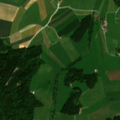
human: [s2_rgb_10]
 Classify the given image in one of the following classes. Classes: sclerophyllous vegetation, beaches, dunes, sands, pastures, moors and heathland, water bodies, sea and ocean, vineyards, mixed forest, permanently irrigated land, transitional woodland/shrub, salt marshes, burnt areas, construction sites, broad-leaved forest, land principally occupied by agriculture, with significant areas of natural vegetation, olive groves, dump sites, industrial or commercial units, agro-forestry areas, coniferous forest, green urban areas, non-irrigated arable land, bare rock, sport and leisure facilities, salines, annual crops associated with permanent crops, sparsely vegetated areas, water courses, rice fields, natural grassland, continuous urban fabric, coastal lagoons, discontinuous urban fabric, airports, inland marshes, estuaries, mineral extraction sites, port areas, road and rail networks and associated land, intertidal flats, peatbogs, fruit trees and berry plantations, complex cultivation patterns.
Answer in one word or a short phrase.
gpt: non-irrigated arable land, pastures, land principally occupied by agriculture, with significant areas of natural vegetation, mixed forest